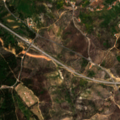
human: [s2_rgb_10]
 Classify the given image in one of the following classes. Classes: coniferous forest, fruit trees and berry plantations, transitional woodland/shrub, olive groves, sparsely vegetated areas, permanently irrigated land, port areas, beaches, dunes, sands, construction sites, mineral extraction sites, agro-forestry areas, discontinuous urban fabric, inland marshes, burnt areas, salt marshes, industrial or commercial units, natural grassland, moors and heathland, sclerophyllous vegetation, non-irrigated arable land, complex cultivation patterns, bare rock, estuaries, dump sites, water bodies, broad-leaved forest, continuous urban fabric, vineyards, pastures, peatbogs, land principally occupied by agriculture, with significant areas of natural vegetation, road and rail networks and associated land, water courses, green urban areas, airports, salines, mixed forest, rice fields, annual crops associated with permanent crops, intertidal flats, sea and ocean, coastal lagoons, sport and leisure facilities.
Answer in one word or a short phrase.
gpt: annual crops associated with permanent crops, land principally occupied by agriculture, with significant areas of natural vegetation, mixed forest, transitional woodland/shrub